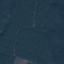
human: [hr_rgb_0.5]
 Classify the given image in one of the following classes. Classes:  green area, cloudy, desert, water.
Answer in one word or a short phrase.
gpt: green area